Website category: phone
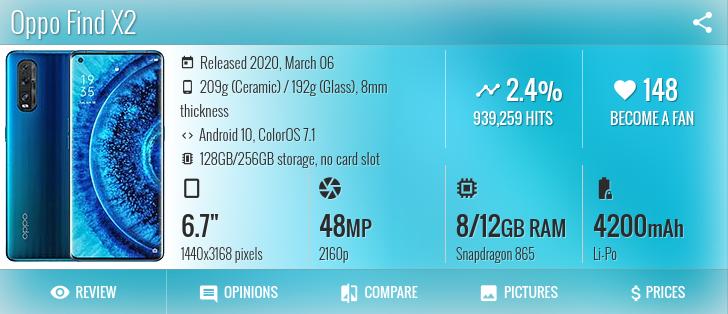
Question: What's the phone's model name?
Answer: Oppo Find X2

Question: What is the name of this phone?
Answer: Oppo Find X2

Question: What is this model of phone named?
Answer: Oppo Find X2

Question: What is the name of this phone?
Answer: Oppo Find X2

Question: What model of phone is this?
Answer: Oppo Find X2

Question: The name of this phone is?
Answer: Oppo Find X2

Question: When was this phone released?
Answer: Released 2020, March 06

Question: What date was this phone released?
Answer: Released 2020, March 06

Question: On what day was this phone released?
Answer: Released 2020, March 06

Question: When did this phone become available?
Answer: Released 2020, March 06

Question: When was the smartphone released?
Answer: Released 2020, March 06

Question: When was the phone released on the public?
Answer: Released 2020, March 06

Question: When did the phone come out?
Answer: Released 2020, March 06

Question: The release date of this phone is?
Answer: Released 2020, March 06

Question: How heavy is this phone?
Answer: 209g (Ceramic) / 192g (Glass)

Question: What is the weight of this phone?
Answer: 209g (Ceramic) / 192g (Glass)

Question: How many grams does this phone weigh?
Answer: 209g (Ceramic) / 192g (Glass)

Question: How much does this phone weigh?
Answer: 209g (Ceramic) / 192g (Glass)

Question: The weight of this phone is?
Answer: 209g (Ceramic) / 192g (Glass)

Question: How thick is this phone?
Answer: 8mm thickness

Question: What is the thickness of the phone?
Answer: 8mm thickness

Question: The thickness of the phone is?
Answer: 8mm thickness

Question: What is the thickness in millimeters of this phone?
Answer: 8mm thickness

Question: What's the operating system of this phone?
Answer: Android 10, ColorOS 7.1

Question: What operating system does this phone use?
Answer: Android 10, ColorOS 7.1

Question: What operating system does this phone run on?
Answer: Android 10, ColorOS 7.1

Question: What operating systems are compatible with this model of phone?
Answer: Android 10, ColorOS 7.1

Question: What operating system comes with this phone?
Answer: Android 10, ColorOS 7.1

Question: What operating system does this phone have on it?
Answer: Android 10, ColorOS 7.1

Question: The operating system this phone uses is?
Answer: Android 10, ColorOS 7.1

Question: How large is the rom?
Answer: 128GB/256GB storage

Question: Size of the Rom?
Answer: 128GB/256GB storage

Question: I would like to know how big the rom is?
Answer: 128GB/256GB storage

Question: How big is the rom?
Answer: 128GB/256GB storage

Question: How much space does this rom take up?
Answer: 128GB/256GB storage

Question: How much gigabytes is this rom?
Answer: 128GB/256GB storage

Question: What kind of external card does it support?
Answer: no card slot

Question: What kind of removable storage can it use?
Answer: no card slot

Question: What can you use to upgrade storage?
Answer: no card slot

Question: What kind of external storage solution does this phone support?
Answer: no card slot

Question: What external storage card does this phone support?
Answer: no card slot

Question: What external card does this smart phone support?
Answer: no card slot

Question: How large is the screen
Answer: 6.7"

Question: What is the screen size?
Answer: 6.7"

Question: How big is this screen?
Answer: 6.7"

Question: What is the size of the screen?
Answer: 6.7"

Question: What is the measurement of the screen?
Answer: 6.7"

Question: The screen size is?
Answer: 6.7"

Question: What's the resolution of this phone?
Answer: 1440x3168 pixels

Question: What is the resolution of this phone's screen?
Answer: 1440x3168 pixels

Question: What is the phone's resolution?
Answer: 1440x3168 pixels

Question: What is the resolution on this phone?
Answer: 1440x3168 pixels

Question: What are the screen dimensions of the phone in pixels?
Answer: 1440x3168 pixels

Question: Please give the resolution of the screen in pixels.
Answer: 1440x3168 pixels

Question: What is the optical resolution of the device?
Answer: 1440x3168 pixels

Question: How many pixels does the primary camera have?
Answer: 48 MP

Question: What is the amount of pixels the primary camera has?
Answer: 48 MP

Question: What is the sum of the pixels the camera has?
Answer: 48 MP

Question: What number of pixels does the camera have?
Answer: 48 MP

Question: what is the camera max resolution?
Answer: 48 MP

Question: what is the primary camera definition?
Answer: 48 MP

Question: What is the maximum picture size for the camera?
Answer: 48 MP

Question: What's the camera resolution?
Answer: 2160p

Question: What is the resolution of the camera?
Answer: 2160p